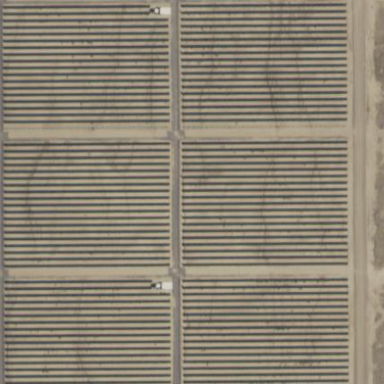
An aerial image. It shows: Solar generator utilizing photovoltaic panels.